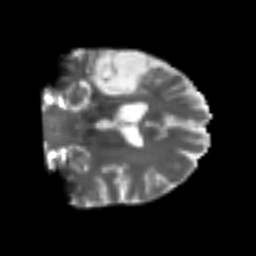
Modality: T2w
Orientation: coronal
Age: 49
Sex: male
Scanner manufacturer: siemens
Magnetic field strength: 3 T
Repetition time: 4.987 s
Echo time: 0.0792 s